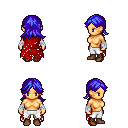
a pixel art fantasy rpg character, female body template, human, tanned skin, red tattered cape, white pants, blue loose hair, white cloth bandages, brown shoes, four views (front, back, left, right), 2x2 character sprite sheet, small pixel art, hard edges, no anti-aliasing